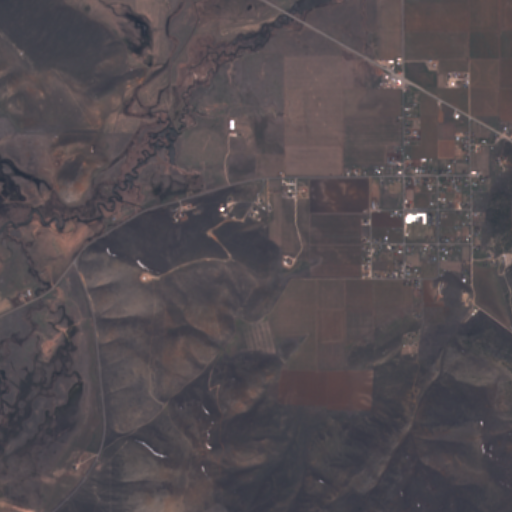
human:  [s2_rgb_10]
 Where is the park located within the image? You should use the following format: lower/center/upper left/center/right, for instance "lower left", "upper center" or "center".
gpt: The park is located in the lower right of the image.
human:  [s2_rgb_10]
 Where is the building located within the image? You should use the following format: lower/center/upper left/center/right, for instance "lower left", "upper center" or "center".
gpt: The building is located in the center right of the image.
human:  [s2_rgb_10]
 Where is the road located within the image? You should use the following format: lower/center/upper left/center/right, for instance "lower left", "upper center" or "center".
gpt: There is no road in the image.